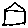
Label: house